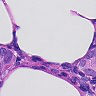
Metastatic tissue present: yes